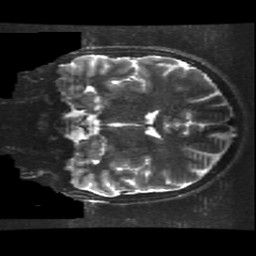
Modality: T2w
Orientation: coronal
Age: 15
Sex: male
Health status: ill
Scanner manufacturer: ge
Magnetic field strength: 3 T
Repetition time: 7.5 s
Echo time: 0.1015 s